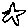
Label: star